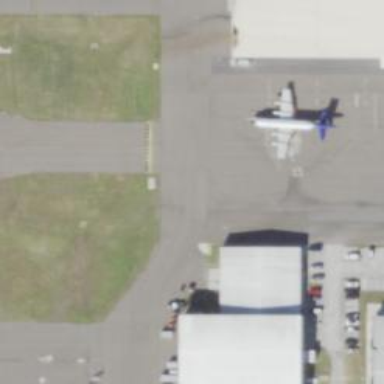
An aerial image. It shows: Image of taxiway at airport.